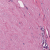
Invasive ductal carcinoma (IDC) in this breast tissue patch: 1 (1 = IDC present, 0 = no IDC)